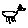
Label: cat